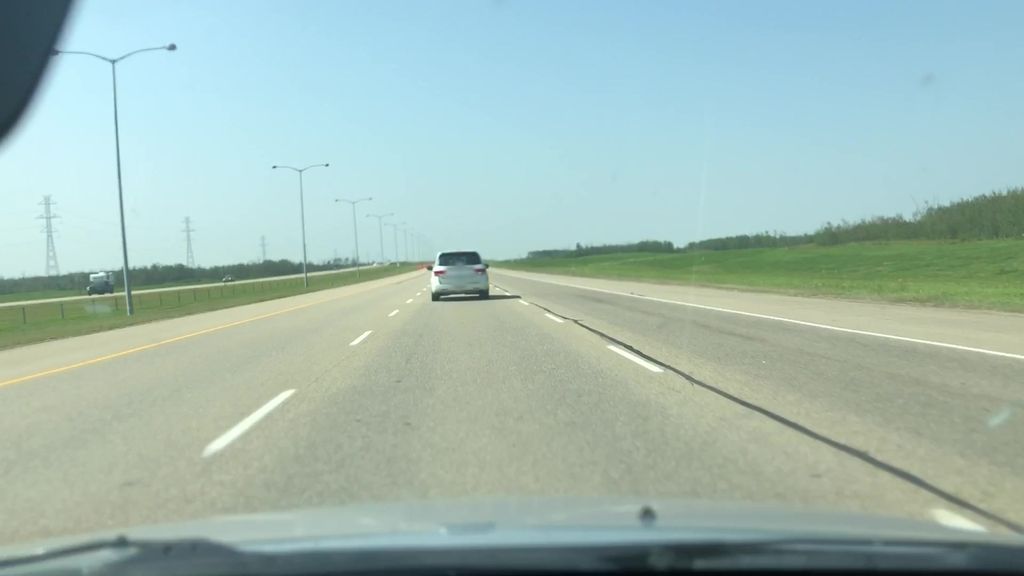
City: edmonton